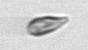
Label: Cryptophyta